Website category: university
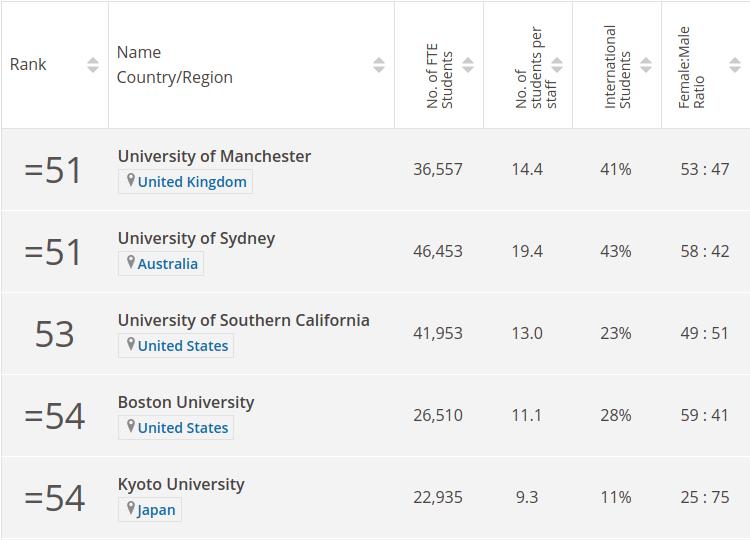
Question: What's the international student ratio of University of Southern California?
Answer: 23%

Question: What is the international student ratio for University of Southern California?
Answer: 23%

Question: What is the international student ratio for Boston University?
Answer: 28%

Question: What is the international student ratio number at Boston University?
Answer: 28%

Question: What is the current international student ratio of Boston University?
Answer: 28%

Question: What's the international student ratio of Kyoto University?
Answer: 11%

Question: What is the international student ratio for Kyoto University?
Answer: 11%

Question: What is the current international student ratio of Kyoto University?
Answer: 11%

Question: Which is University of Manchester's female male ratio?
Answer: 53 : 47

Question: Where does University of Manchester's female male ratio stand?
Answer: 53 : 47

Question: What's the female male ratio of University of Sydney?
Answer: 58 : 42

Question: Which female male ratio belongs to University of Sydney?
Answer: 58 : 42

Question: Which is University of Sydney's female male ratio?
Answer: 58 : 42

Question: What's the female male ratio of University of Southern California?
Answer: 49 : 51

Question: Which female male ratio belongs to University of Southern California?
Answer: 49 : 51

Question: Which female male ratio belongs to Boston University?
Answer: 59 : 41

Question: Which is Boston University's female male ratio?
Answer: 59 : 41

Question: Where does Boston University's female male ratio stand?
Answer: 59 : 41

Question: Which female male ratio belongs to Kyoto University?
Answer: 25 : 75

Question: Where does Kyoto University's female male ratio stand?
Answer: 25 : 75

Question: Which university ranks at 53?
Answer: University of Southern California

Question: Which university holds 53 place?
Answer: University of Southern California

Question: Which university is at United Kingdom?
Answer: University of Manchester

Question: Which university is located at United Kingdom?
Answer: University of Manchester

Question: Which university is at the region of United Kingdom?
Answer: University of Manchester

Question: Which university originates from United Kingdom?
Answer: University of Manchester

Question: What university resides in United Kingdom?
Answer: University of Manchester

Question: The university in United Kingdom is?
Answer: University of Manchester

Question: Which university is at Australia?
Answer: University of Sydney

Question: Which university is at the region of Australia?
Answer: University of Sydney

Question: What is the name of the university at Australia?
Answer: University of Sydney

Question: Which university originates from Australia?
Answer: University of Sydney

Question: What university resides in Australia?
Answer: University of Sydney

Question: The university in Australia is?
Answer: University of Sydney

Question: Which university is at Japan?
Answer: Kyoto University

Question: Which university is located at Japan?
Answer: Kyoto University

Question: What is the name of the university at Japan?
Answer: Kyoto University

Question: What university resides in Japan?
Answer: Kyoto University

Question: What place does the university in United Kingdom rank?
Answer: =51

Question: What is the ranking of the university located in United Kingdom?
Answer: =51

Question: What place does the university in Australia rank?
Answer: =51

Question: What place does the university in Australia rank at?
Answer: =51

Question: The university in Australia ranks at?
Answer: =51

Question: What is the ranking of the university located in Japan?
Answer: =54

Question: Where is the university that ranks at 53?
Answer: United States

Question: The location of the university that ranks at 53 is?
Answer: United States